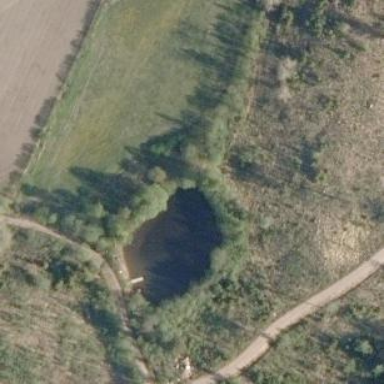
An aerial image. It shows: Pond with natural water.